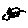
Label: cat